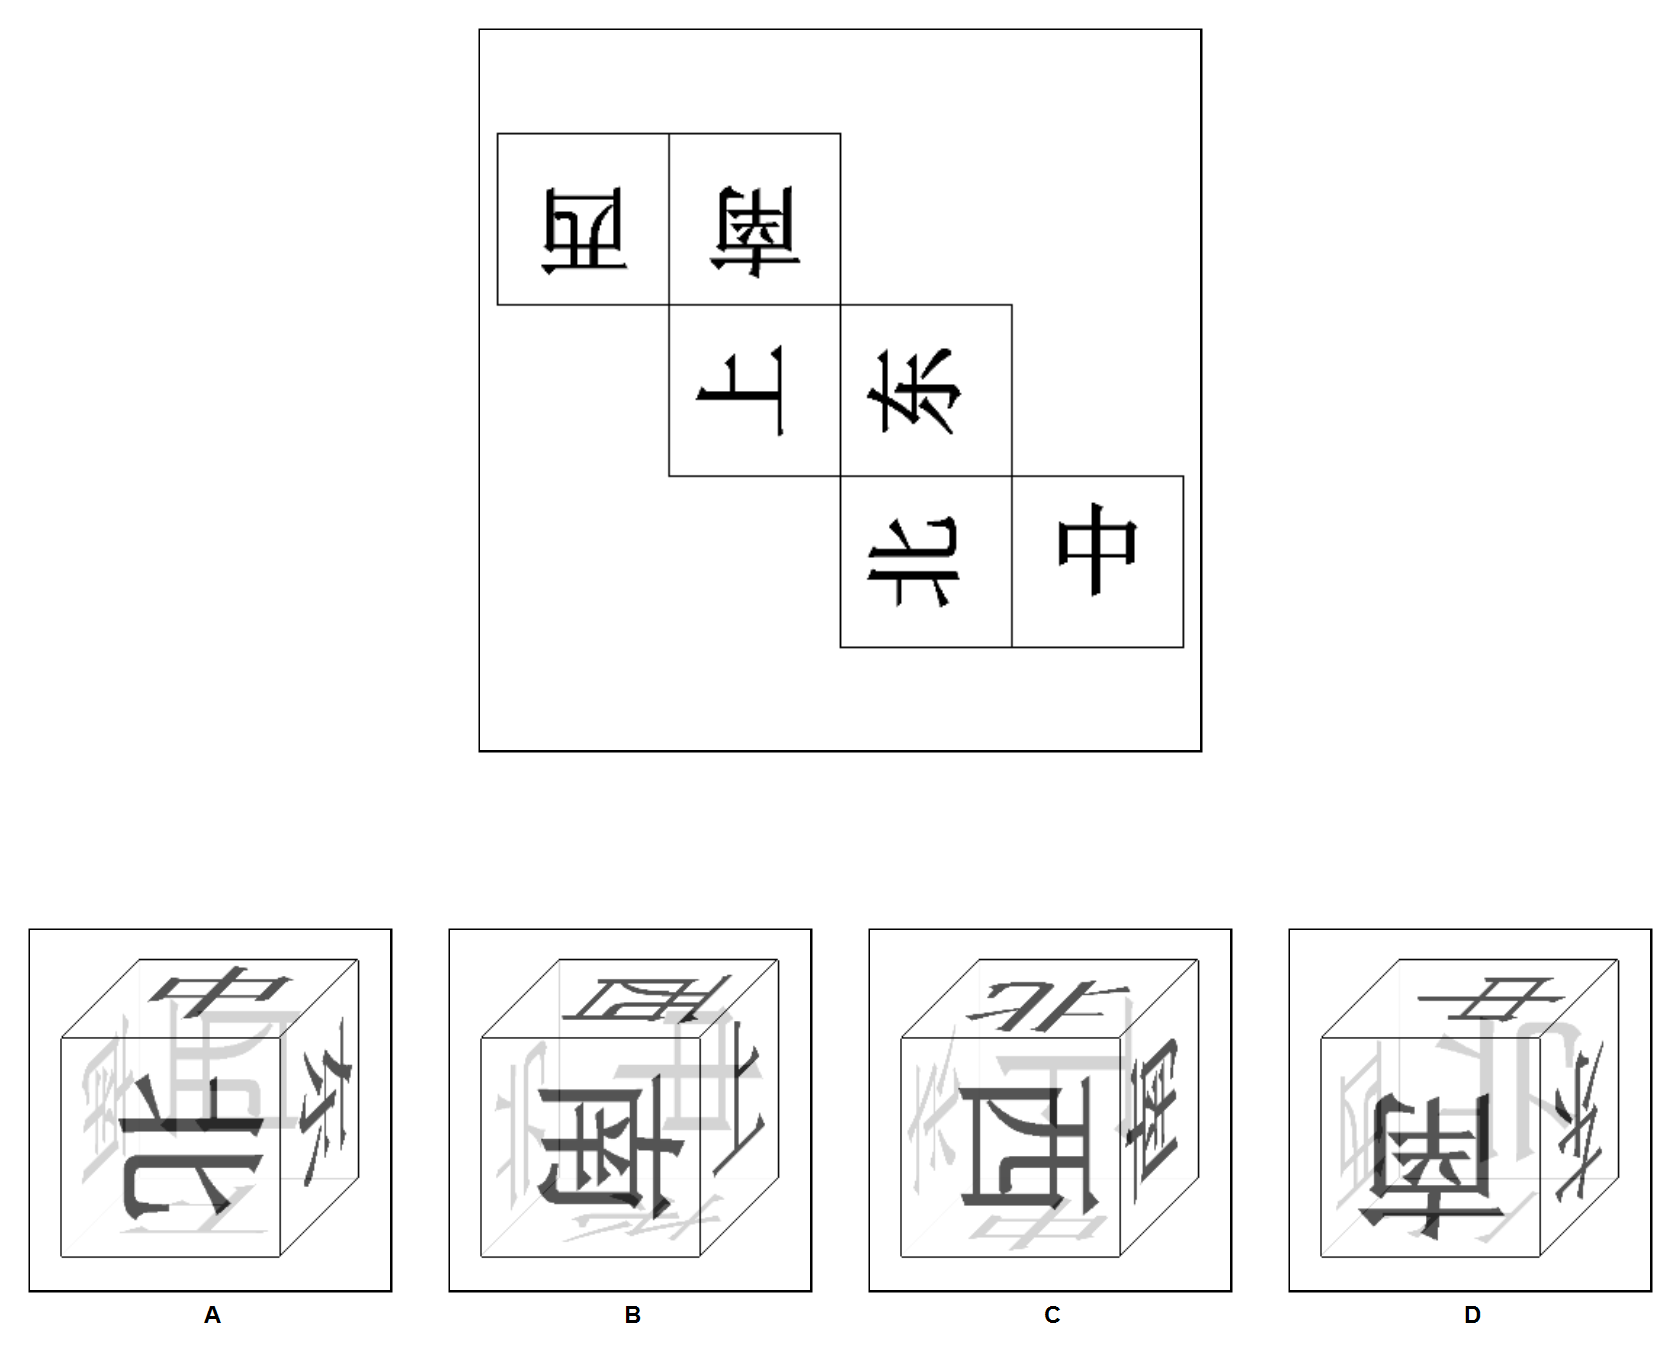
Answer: D